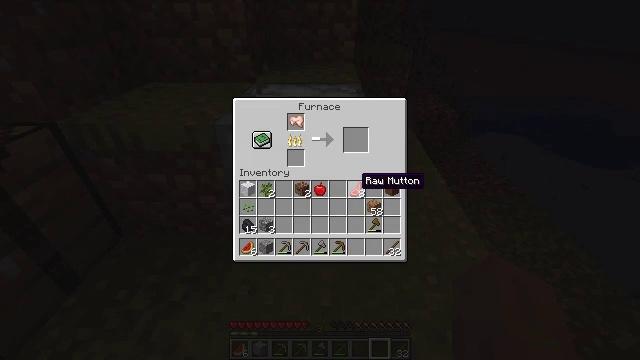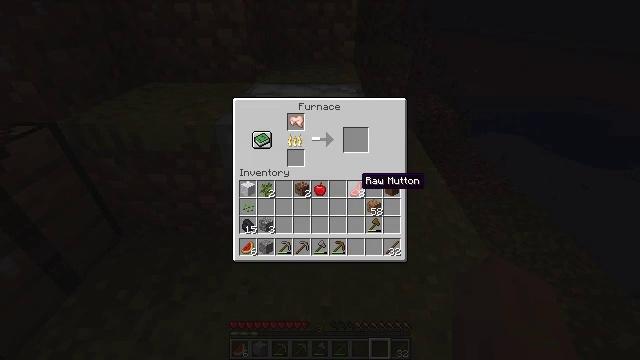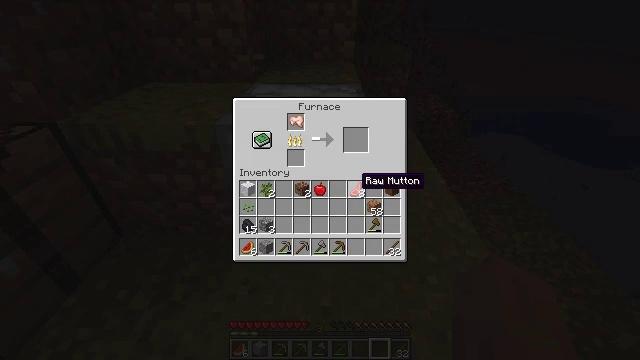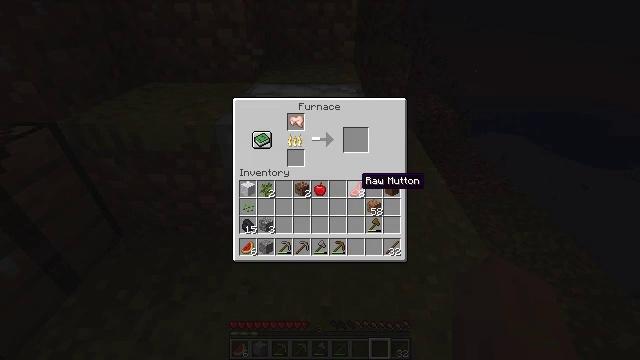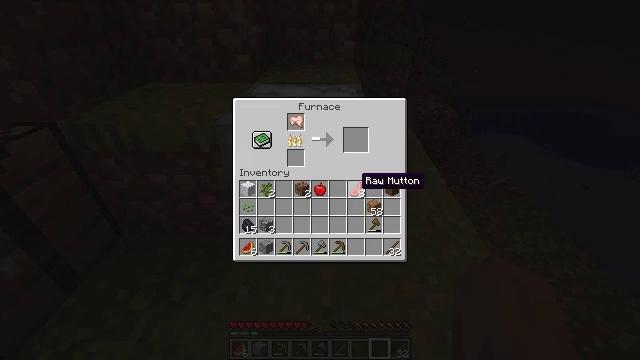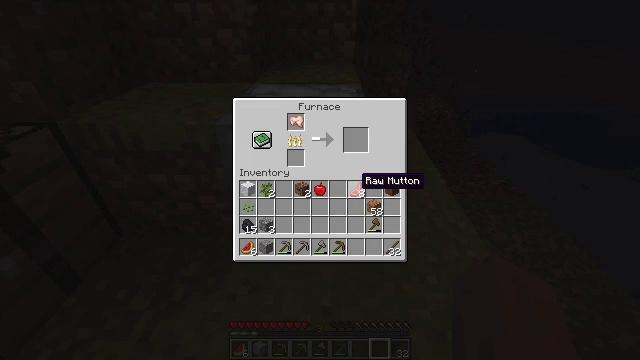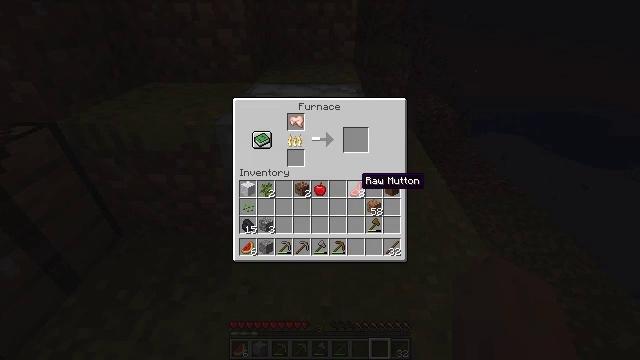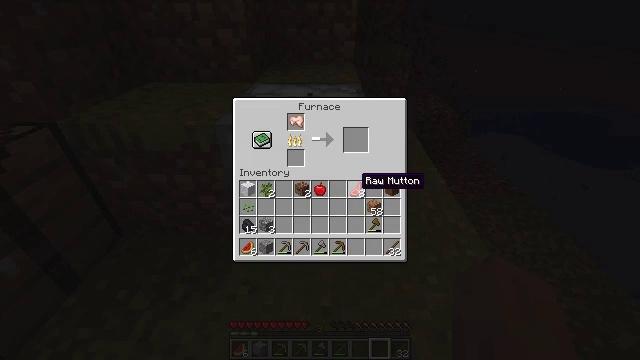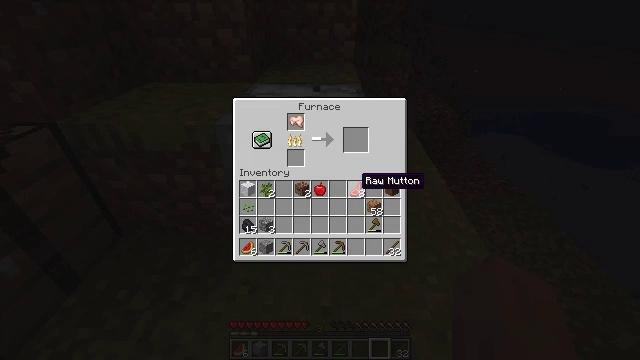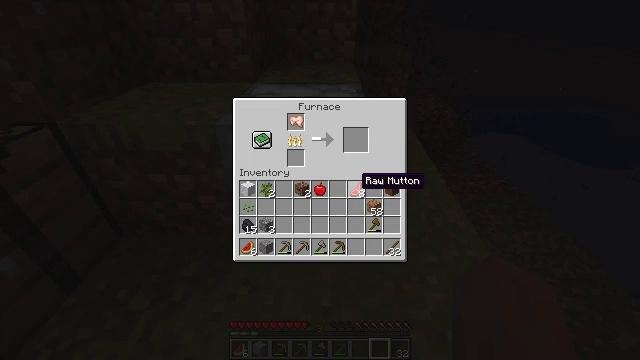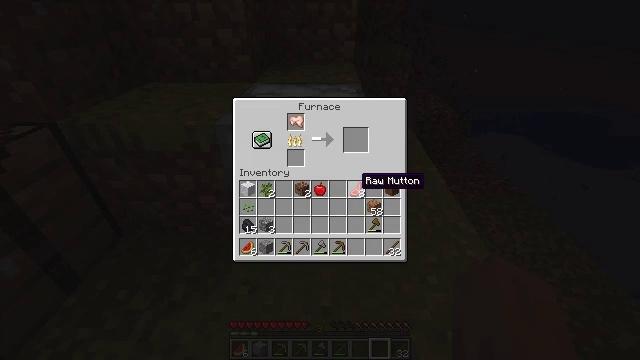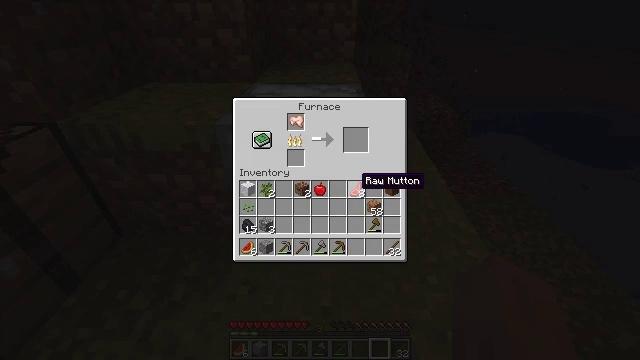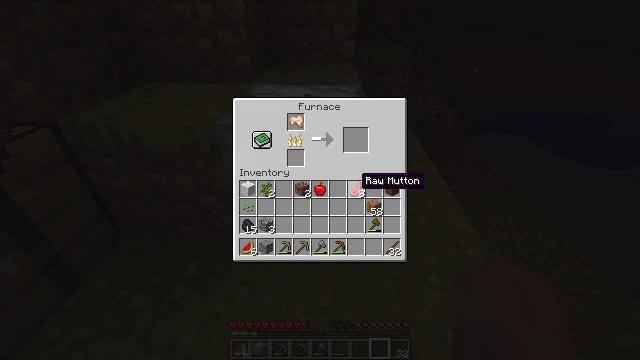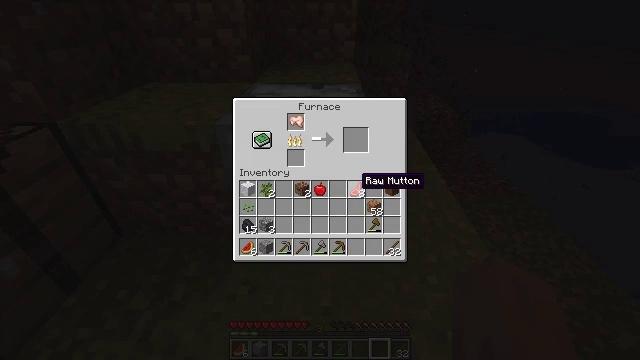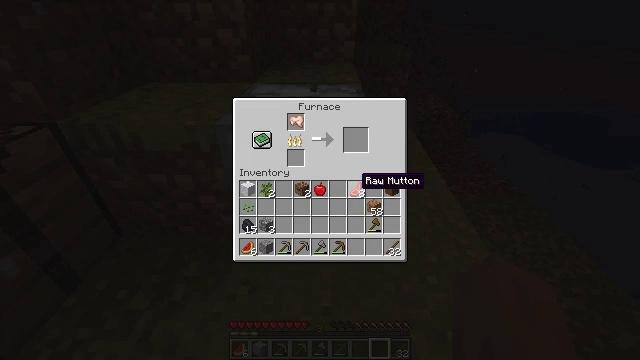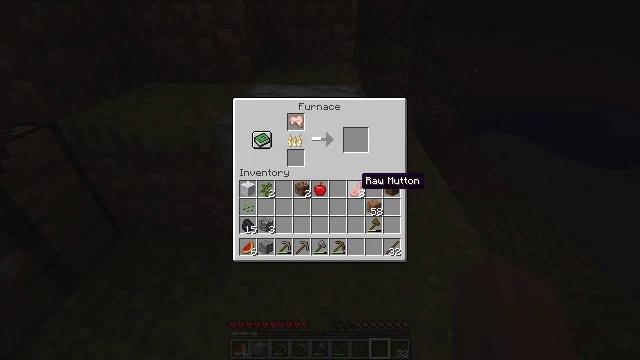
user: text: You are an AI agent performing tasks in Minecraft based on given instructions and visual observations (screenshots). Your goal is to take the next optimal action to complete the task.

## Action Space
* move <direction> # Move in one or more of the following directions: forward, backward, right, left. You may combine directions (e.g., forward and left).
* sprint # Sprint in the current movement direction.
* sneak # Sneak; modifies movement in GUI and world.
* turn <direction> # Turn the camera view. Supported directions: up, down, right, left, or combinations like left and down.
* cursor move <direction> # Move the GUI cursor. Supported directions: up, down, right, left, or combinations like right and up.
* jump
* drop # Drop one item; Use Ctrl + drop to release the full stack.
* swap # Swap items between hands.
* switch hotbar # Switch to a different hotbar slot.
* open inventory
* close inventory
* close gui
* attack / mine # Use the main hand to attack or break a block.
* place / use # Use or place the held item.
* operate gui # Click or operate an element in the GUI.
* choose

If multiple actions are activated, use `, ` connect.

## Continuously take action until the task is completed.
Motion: motion action
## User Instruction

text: craft item air
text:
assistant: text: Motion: no_op
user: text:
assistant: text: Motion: no_op
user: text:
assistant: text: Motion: no_op
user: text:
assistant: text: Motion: no_op
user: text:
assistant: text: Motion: no_op
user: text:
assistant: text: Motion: no_op
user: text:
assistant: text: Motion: no_op
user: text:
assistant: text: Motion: no_op
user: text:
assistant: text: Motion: no_op
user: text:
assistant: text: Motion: no_op
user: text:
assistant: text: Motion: no_op
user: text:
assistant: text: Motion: no_op
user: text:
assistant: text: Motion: no_op
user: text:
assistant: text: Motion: no_op
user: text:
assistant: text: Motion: no_op
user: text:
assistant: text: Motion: no_op
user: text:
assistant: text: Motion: no_op
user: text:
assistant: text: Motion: no_op
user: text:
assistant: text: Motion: no_op
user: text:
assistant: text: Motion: no_op
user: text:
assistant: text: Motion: no_op
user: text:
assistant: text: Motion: no_op
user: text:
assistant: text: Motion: no_op
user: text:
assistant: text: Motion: no_op
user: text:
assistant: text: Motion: no_op
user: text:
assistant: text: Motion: no_op
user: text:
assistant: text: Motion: no_op
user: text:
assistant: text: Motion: no_op
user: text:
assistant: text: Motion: no_op
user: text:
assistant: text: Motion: no_op